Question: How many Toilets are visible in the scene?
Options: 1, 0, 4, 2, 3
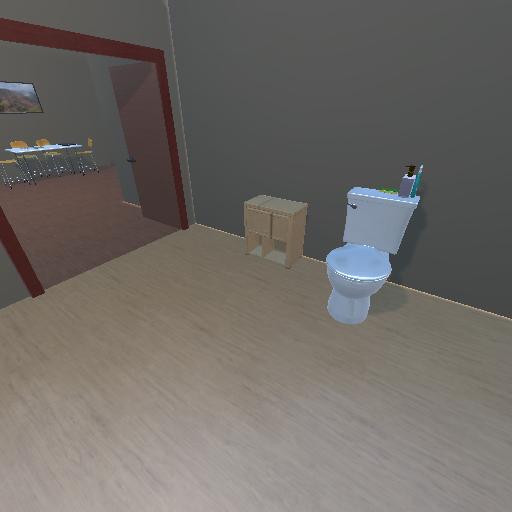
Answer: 1